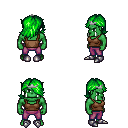
a pixel art fantasy rpg character, male body template, orc, green skin, brown pirate shirt, magenta pants, green swoop hairstyle, silver tiara, metal boots, four views (front, back, left, right), 2x2 character sprite sheet, small pixel art, hard edges, no anti-aliasing